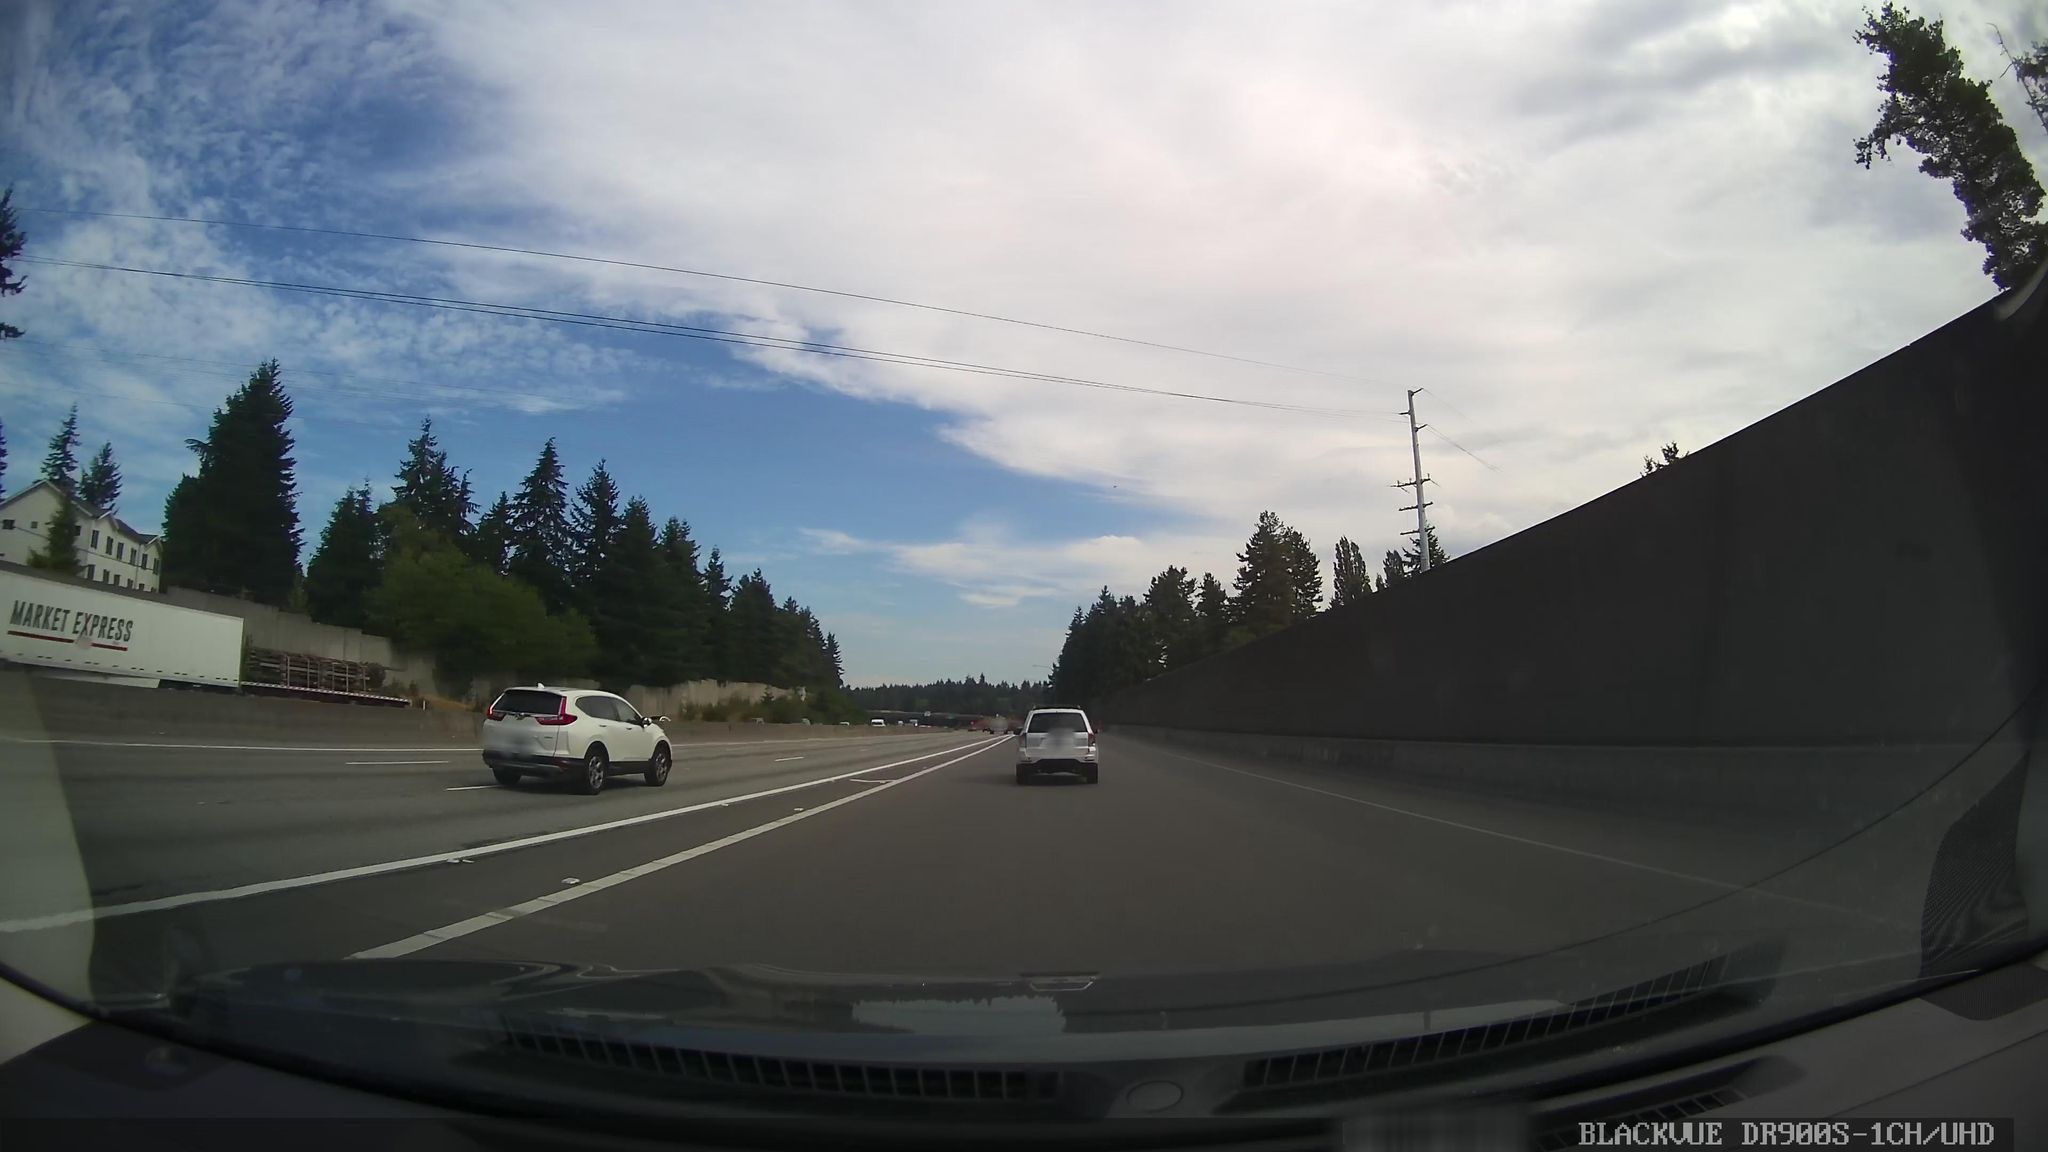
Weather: cloudy
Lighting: day
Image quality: good
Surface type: driving surface
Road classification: motorway_link
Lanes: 2, 3, 1
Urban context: urban centre
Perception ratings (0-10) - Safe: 4.23, Lively: 2.64, Beautiful: 3.27, Boring: 8.17, Depressing: 4.49, Wealthy: 2.13